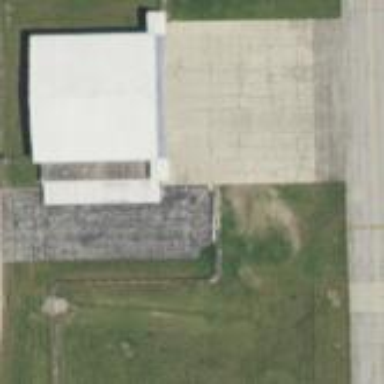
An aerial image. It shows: Apron at the airport.